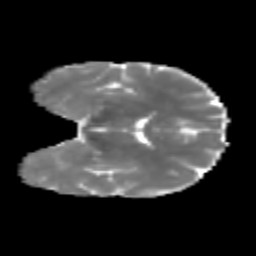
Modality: MD
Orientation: coronal
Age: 29
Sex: male
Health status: healthy